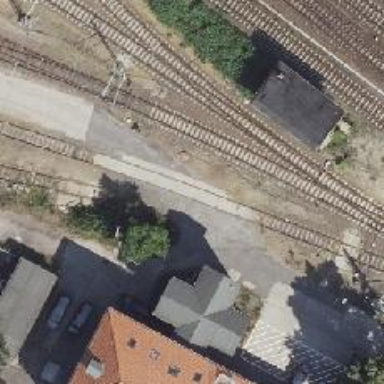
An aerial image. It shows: Level crossing along the railway.